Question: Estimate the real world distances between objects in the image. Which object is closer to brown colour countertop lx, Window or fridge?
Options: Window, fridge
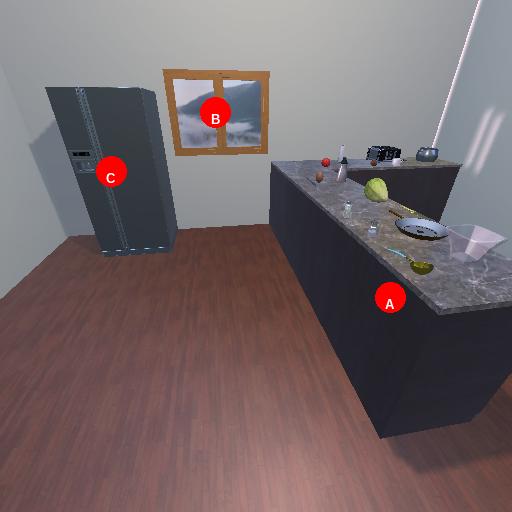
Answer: Window